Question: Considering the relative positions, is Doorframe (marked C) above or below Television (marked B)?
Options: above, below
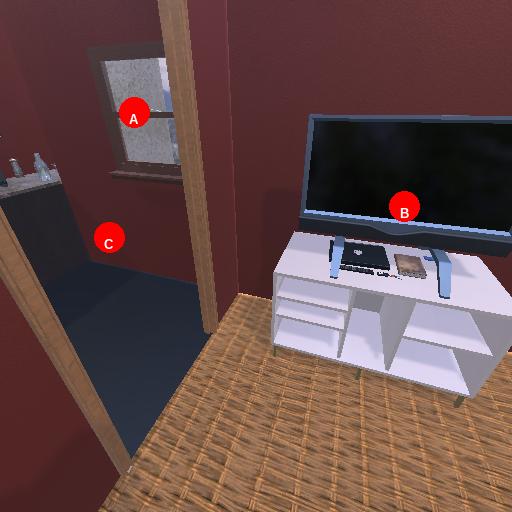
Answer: above